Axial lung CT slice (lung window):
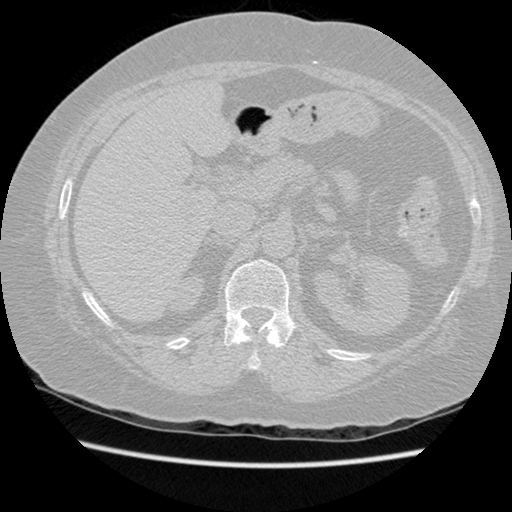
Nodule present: no